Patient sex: M
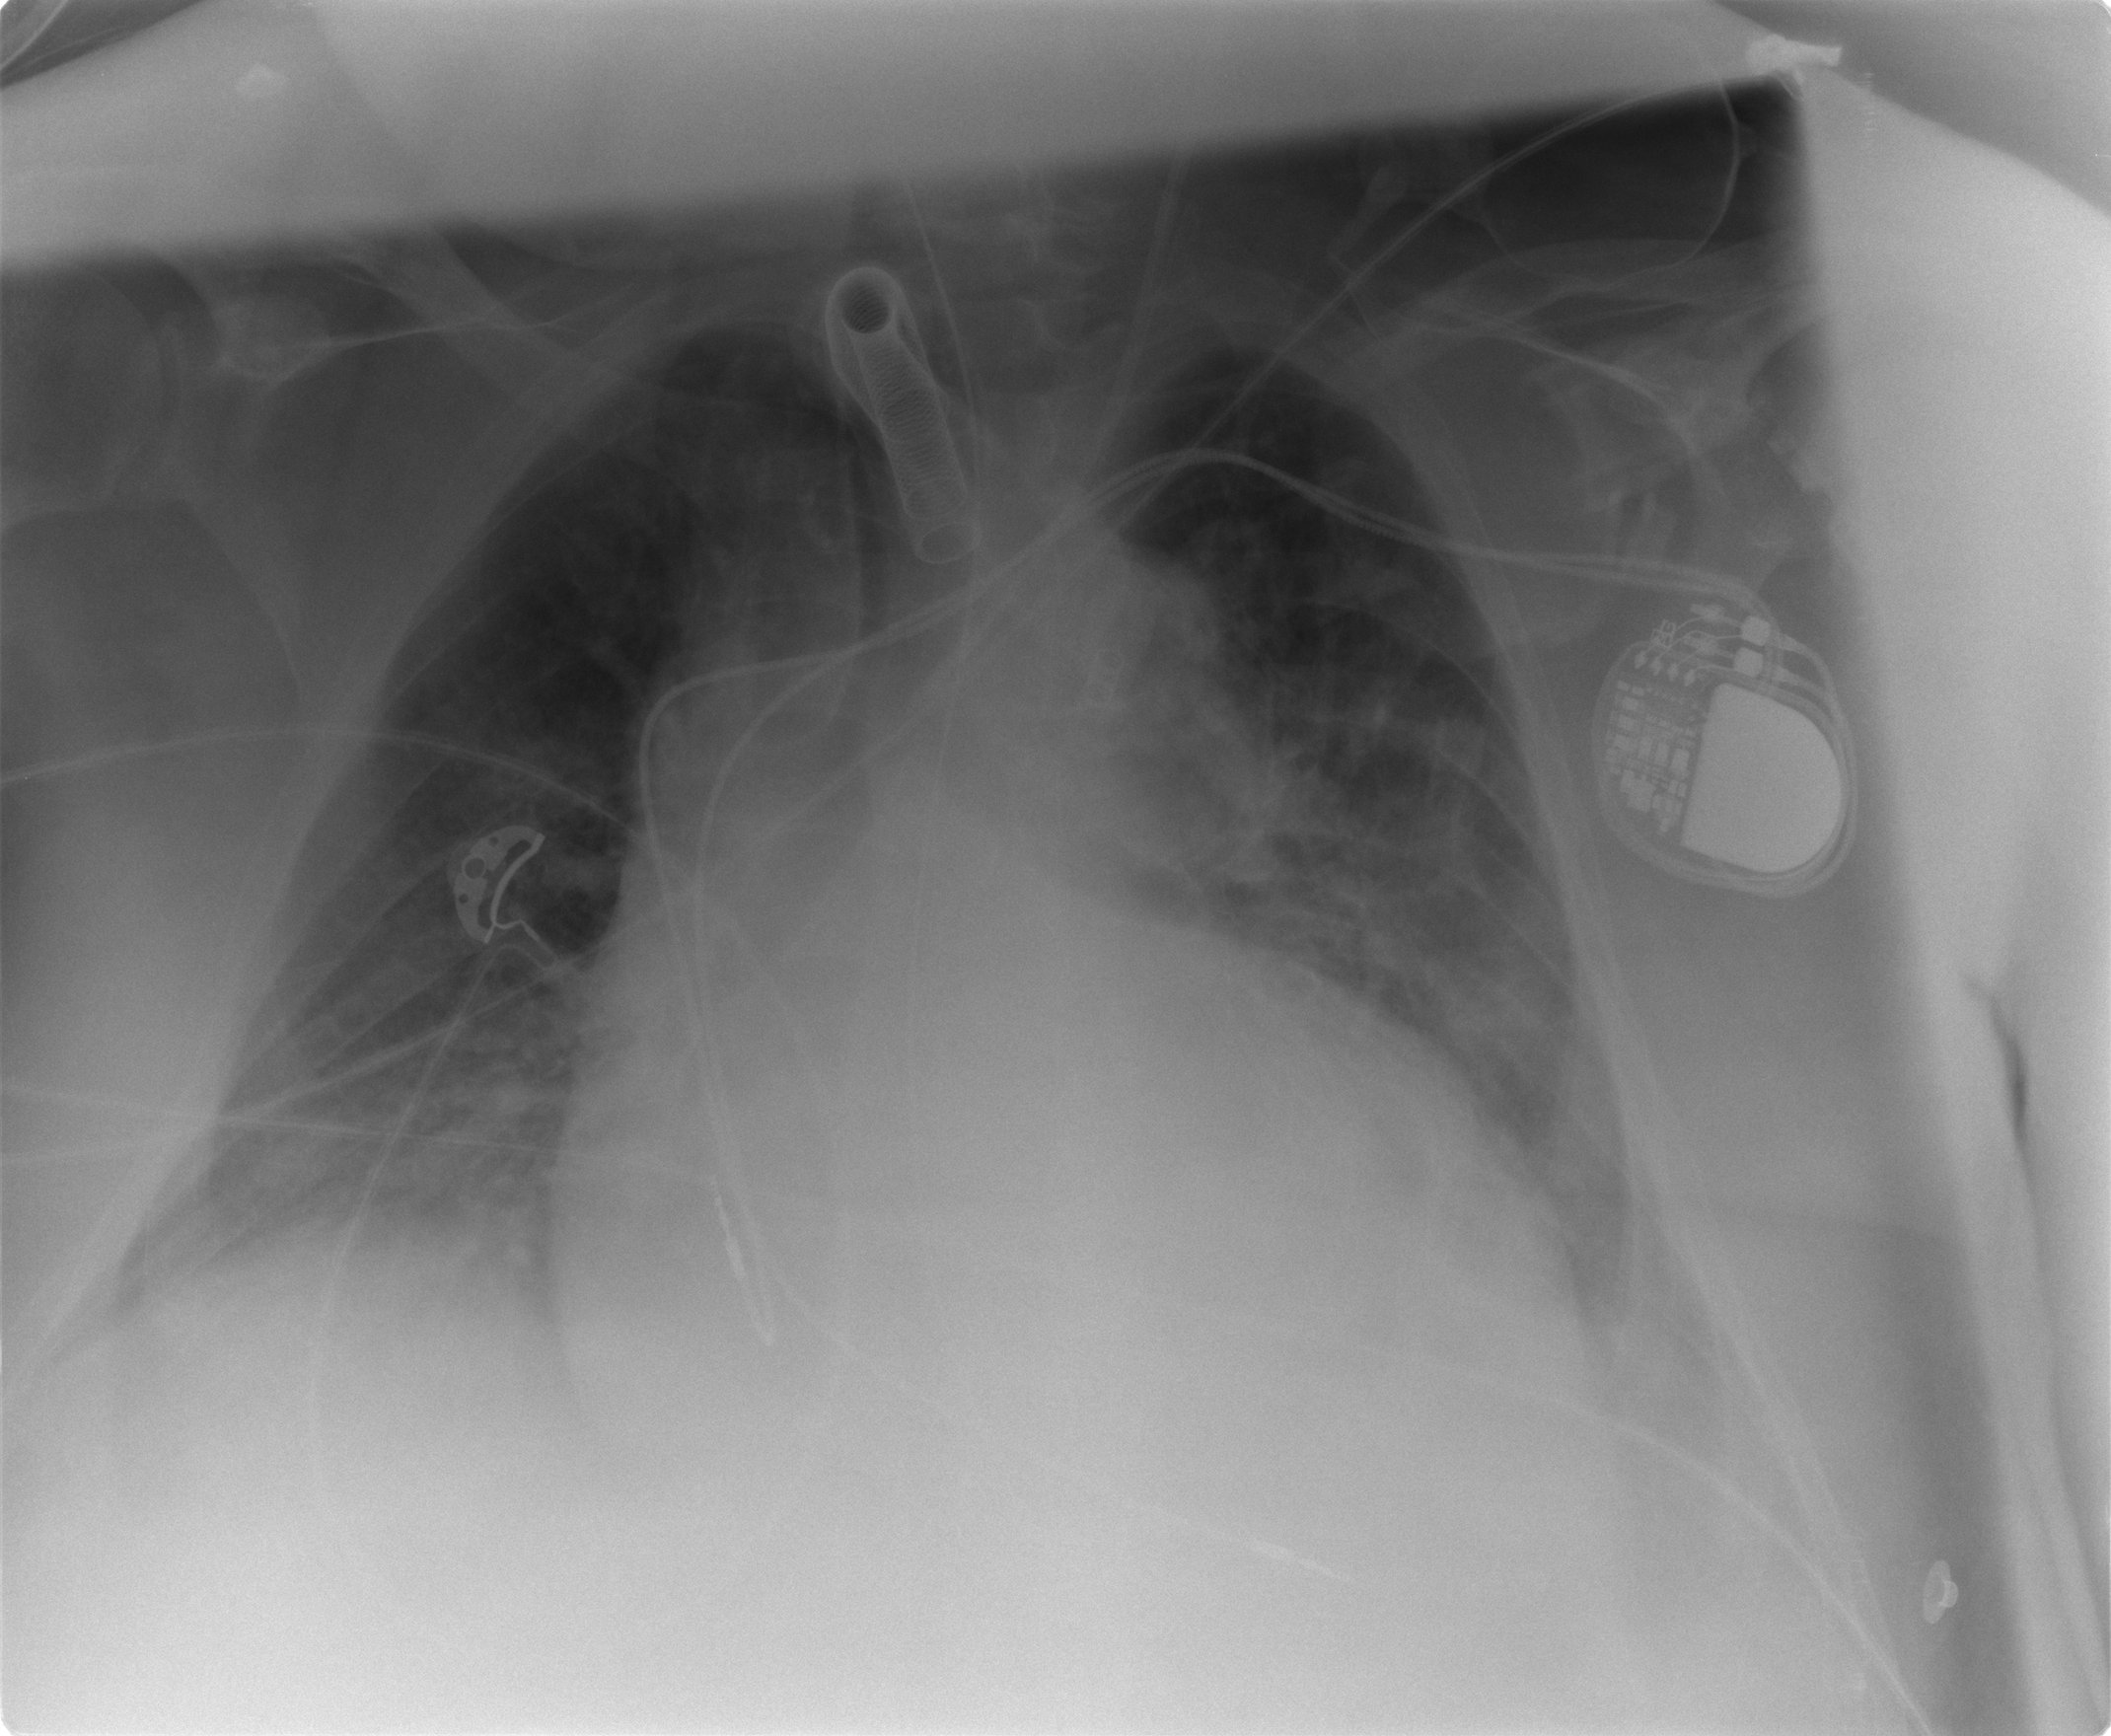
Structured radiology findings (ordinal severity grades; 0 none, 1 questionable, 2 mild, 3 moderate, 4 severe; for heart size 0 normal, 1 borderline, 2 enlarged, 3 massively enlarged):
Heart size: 3
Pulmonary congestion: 3
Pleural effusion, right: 2
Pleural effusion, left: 2
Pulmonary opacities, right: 0
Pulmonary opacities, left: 1
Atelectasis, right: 2
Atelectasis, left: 2